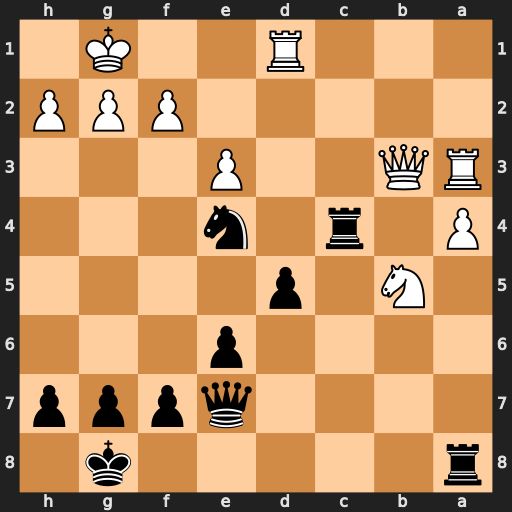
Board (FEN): r5k1/4qppp/4p3/1N1p4/P1r1n3/RQ2P3/5PPP/3R2K1
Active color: b
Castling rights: -
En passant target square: -
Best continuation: Rb4 Qa2 Rxb5